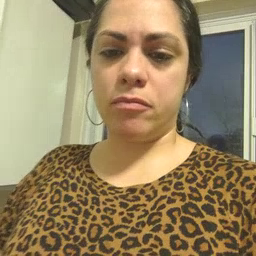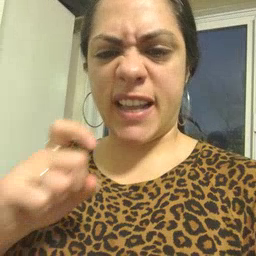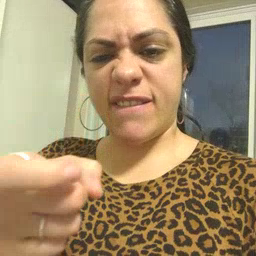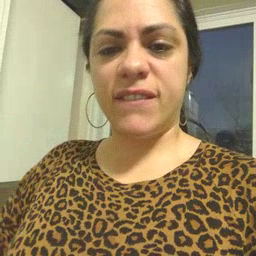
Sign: gift